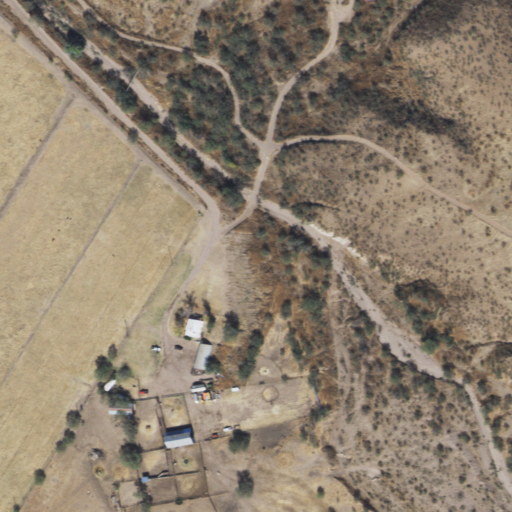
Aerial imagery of valley in Arizona named Sardina Canyon containing shrub, grassland, herbaceous wetlands, and open development